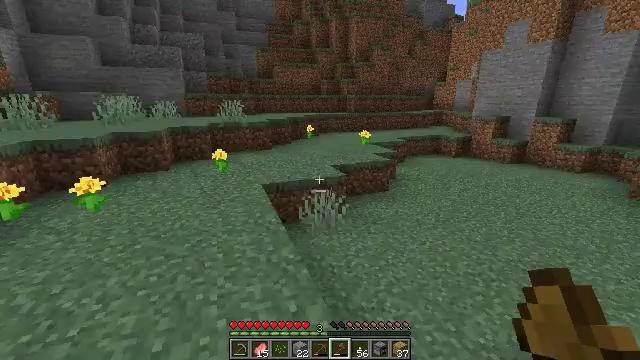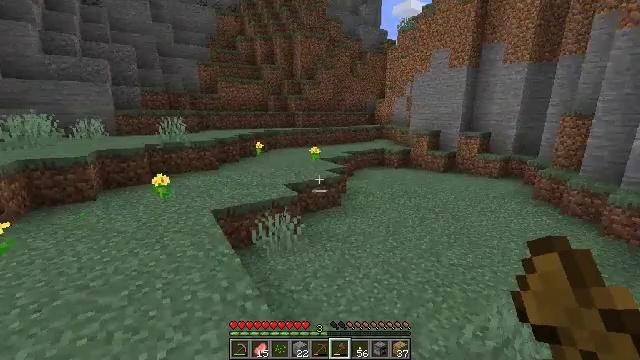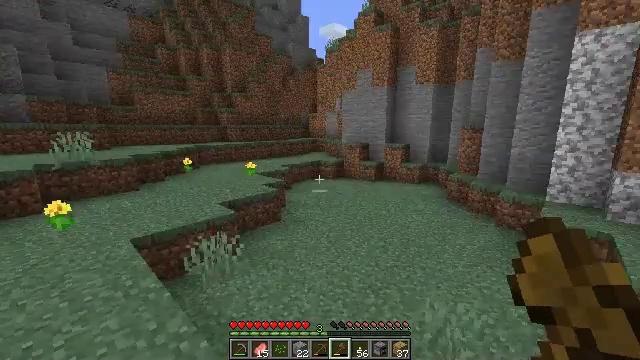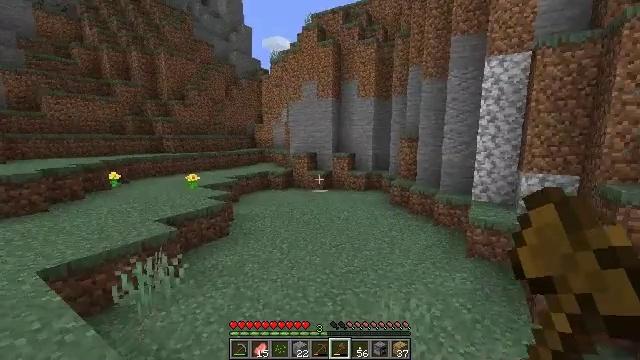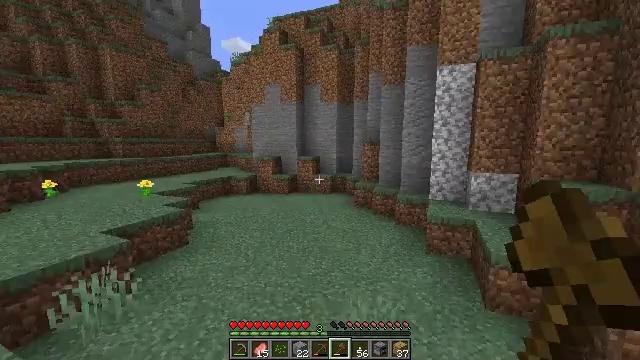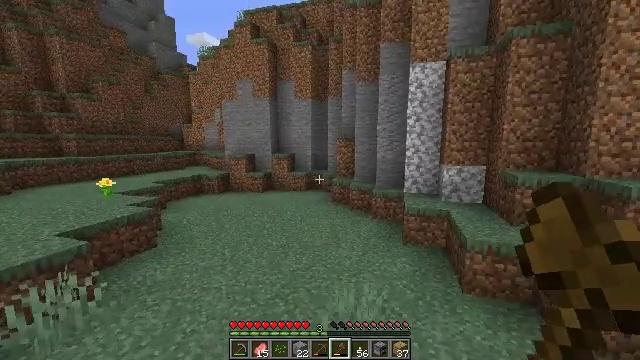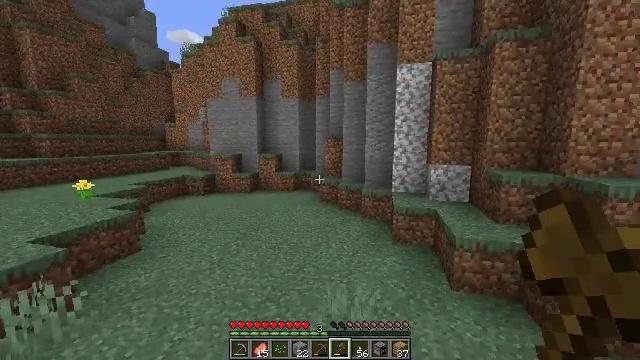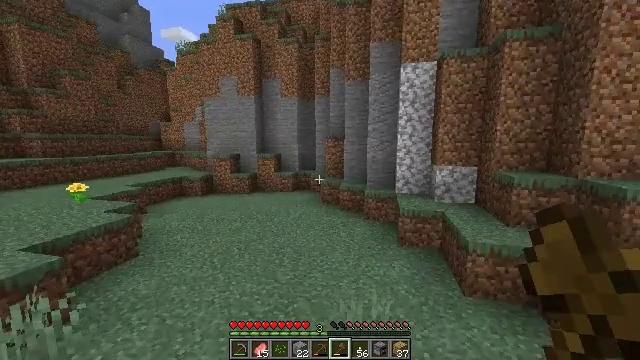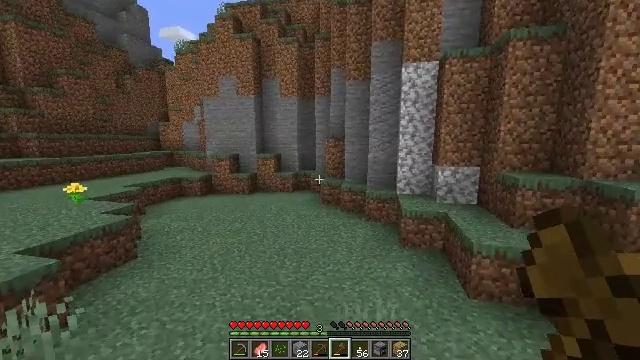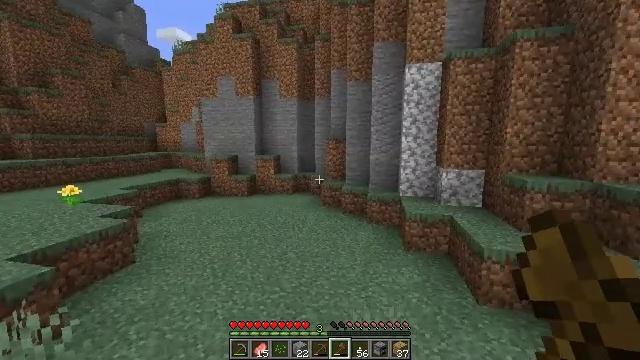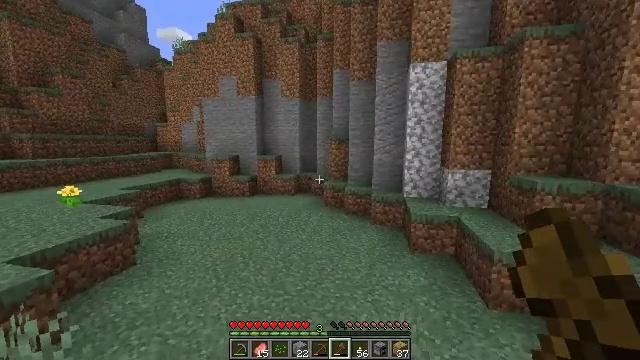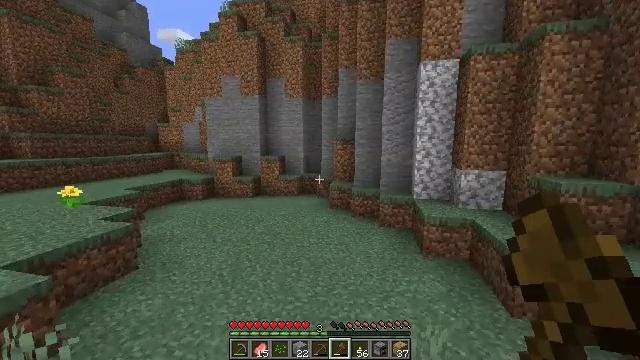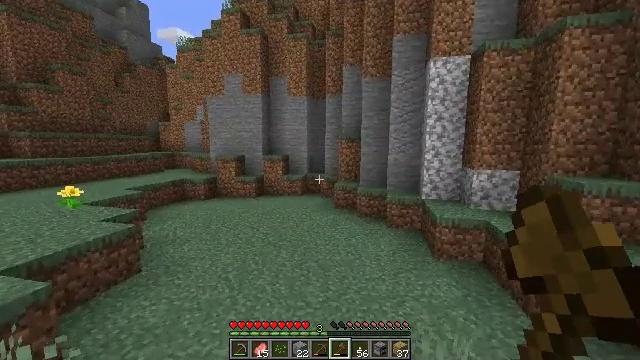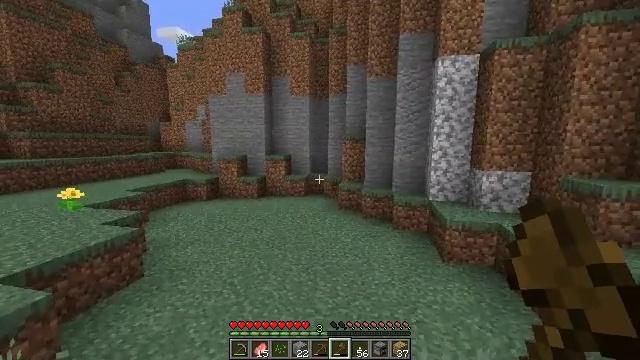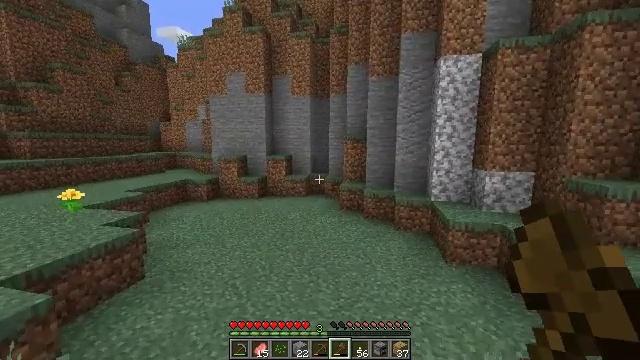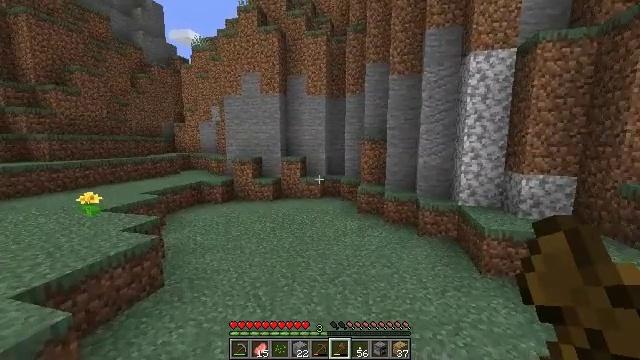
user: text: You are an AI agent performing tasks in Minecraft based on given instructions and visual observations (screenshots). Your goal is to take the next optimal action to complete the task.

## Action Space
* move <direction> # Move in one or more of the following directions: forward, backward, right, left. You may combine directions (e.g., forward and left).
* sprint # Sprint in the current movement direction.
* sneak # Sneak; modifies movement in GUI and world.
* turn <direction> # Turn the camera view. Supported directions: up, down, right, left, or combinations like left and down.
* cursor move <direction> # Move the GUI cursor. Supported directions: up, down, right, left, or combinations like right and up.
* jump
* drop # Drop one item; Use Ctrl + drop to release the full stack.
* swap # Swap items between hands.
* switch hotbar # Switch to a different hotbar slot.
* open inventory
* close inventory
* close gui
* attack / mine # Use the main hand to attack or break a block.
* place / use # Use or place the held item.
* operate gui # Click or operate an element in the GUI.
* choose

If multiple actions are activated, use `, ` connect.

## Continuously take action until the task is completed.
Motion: motion action
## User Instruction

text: Collect dirt by holding left button.
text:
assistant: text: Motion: move forward and move left, turn right and up, jump
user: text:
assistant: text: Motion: move forward and move left, turn right and up
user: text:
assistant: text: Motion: move forward and move left, turn right and up
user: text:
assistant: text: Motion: move forward and move left, turn right
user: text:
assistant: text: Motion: move forward and move left, turn right
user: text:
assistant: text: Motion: move forward and move left, turn right
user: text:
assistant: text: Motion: move forward and move left, turn right
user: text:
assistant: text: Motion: move forward and move left
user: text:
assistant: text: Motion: move forward and move left
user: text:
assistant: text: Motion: move forward and move left
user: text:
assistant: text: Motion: move forward and move left
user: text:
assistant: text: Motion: move forward and move left
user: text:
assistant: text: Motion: move forward and move left
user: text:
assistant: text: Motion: move forward and move left
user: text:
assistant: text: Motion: move forward and move left, turn left
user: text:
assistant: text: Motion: move forward and move left, turn left
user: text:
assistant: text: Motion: move forward and move left, turn left and up
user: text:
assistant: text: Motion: move forward and move left, turn left and up
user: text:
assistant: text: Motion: move forward and move left
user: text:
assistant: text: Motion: move forward, turn up
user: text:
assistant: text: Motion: move forward, turn left and up
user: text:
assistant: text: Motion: move forward, turn left and up
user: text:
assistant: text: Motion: move forward, turn left and up
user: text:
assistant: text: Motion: move forward, turn left and up
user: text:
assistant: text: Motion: move forward, turn left
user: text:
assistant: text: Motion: move forward, turn left
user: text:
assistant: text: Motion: move forward and move left, turn left
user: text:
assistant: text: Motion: move forward and move left, turn left
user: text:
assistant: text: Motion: move forward and move left, turn left
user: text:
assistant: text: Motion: move forward and move left, turn left